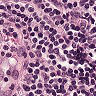
Metastatic tissue present: no